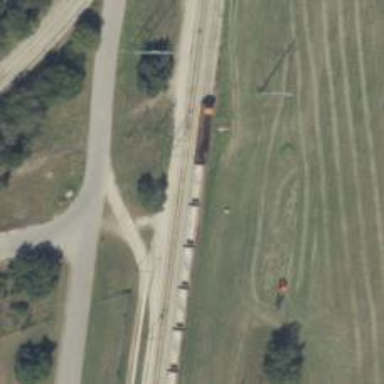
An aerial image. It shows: Railway siding with rails.